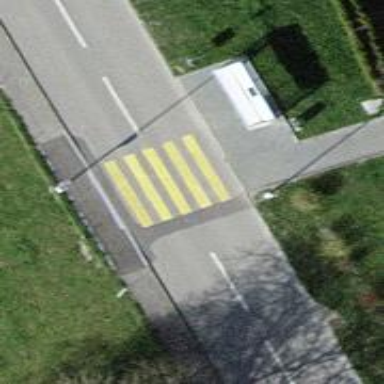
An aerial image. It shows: Marked crossing with zebra markings.